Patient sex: F
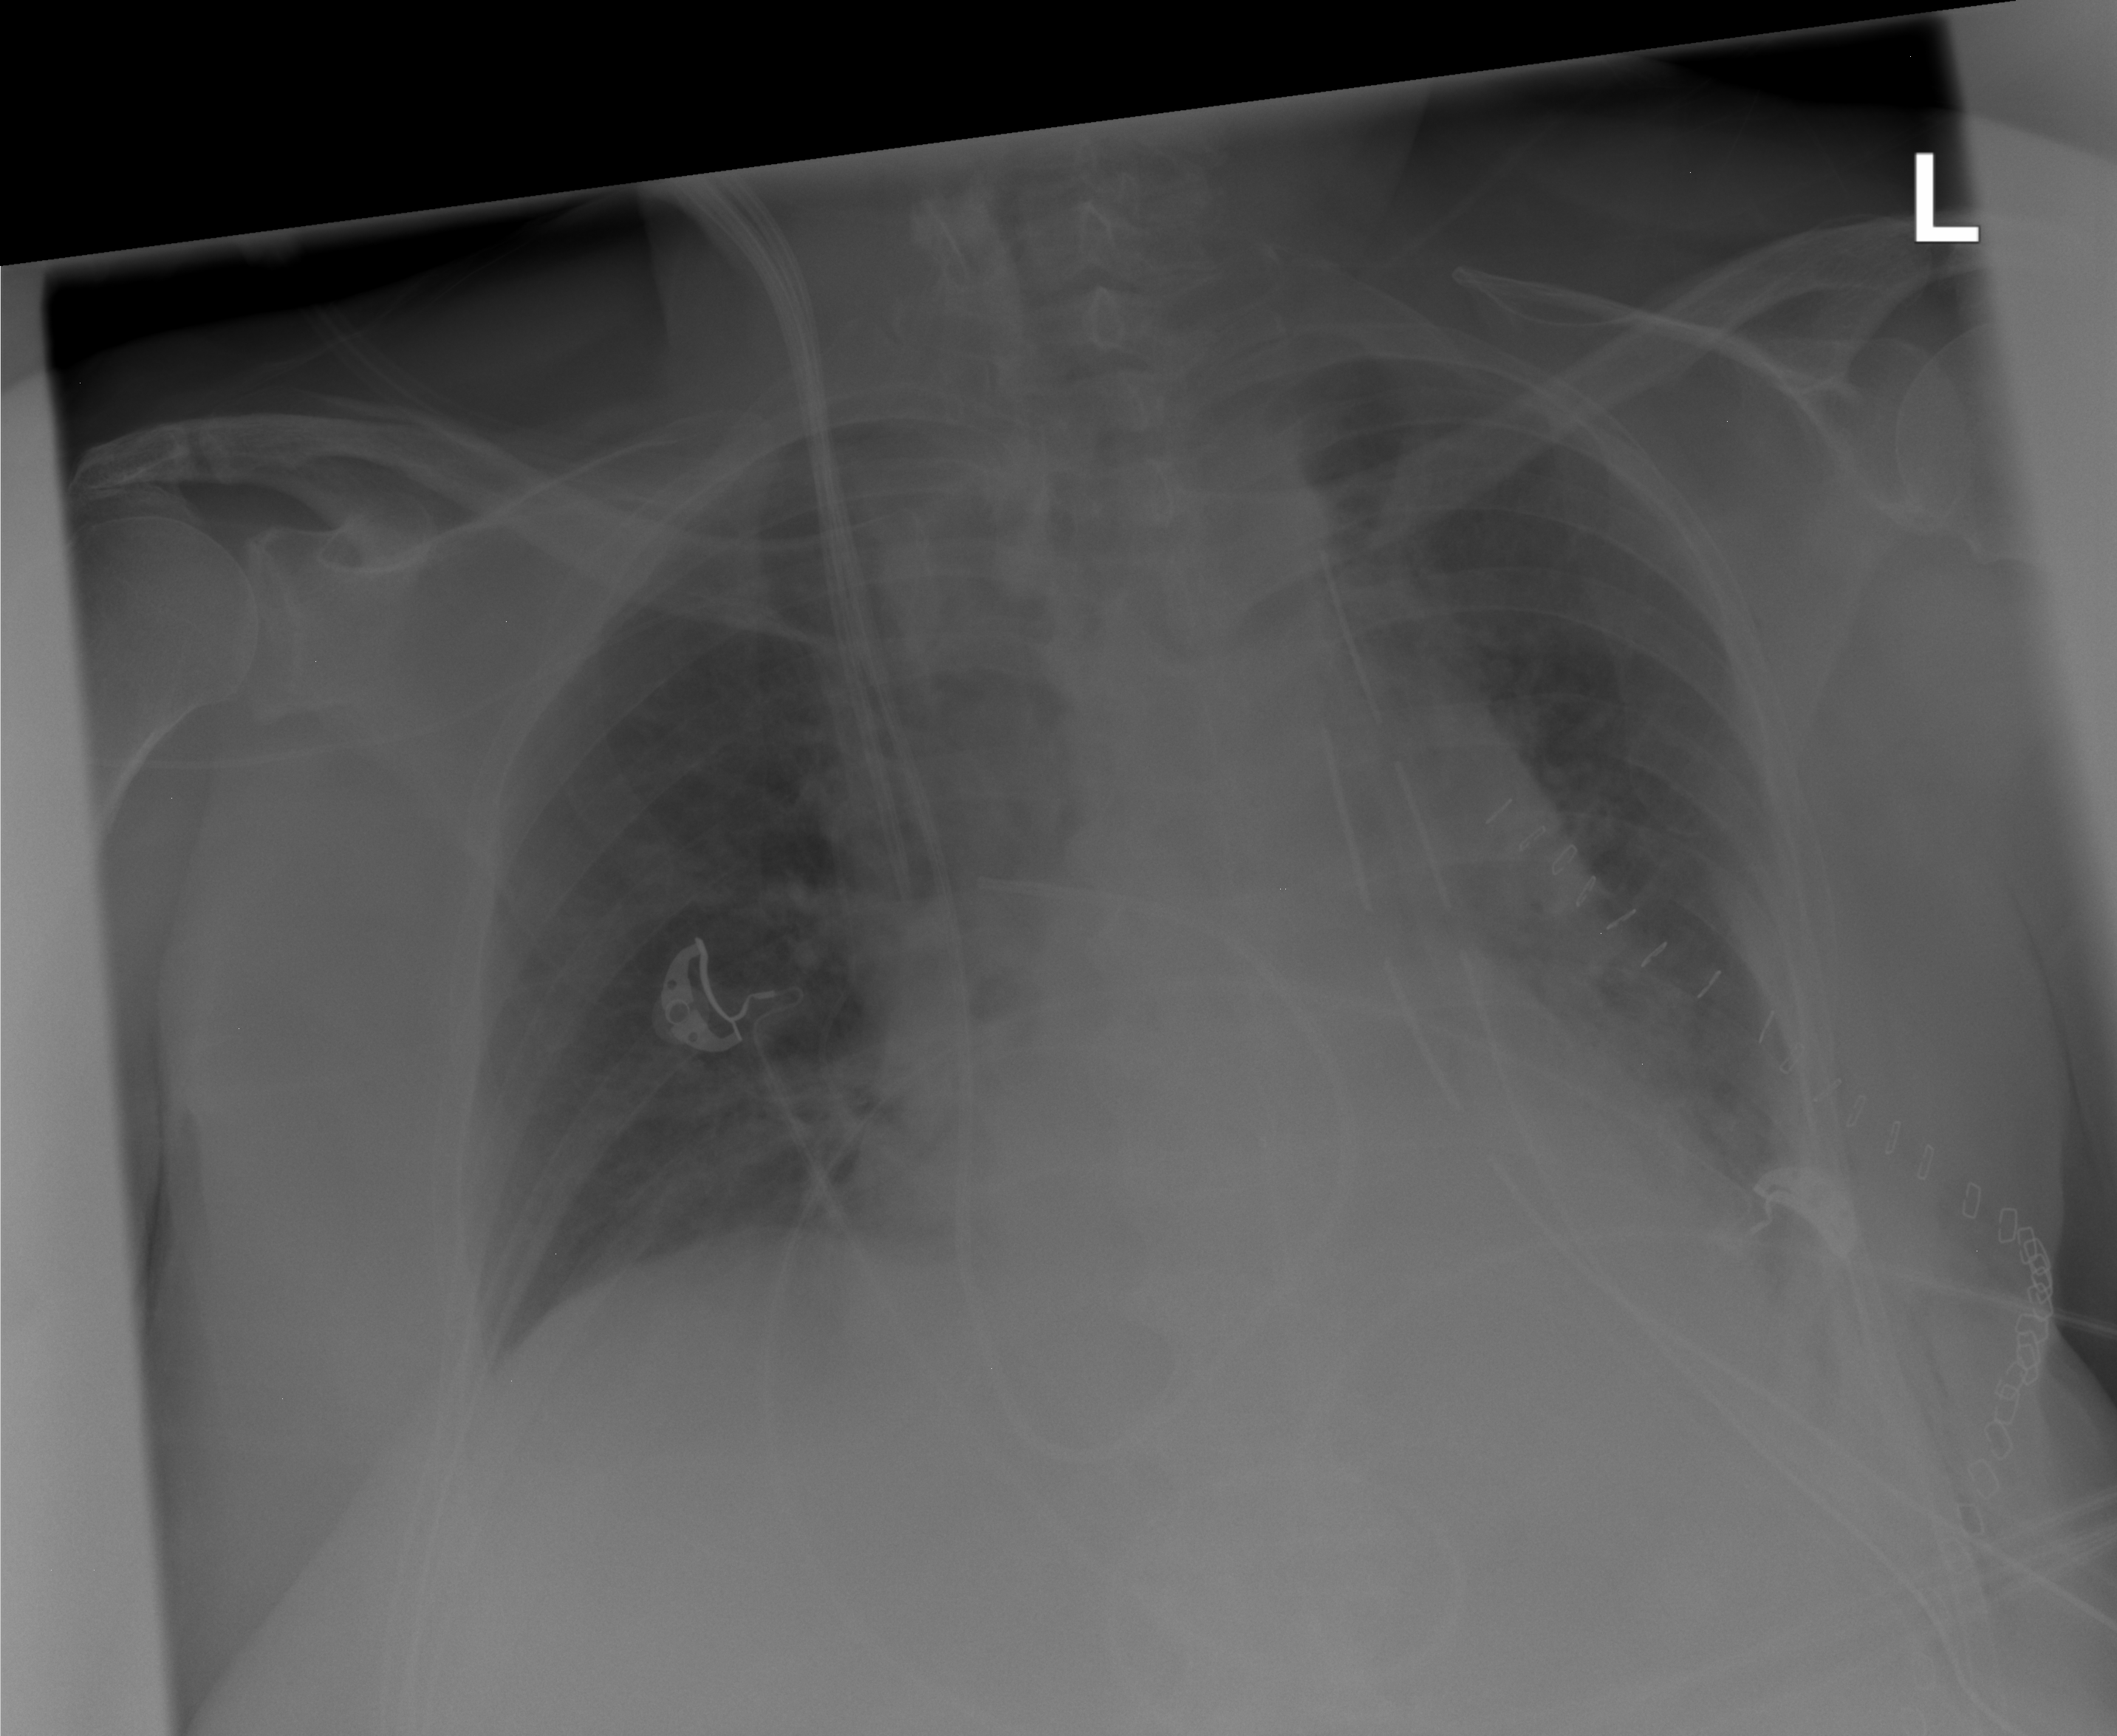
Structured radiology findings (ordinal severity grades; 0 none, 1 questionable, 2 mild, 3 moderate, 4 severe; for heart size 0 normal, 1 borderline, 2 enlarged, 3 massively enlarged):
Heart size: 2
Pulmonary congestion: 2
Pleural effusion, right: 0
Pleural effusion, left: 0
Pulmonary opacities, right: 0
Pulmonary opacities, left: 0
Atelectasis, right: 0
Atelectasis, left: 2